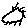
Label: sun